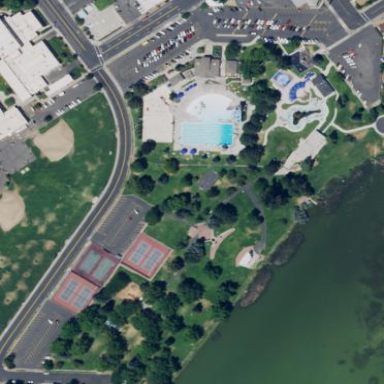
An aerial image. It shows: Community park.